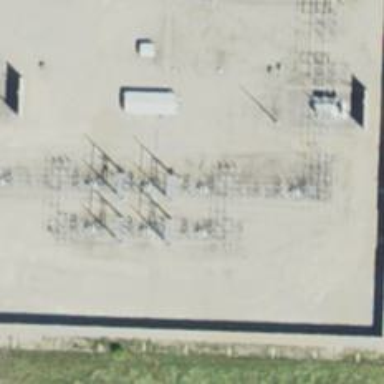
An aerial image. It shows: Switch used for power control.